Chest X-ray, AP view. Patient: 33 years old, sex M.
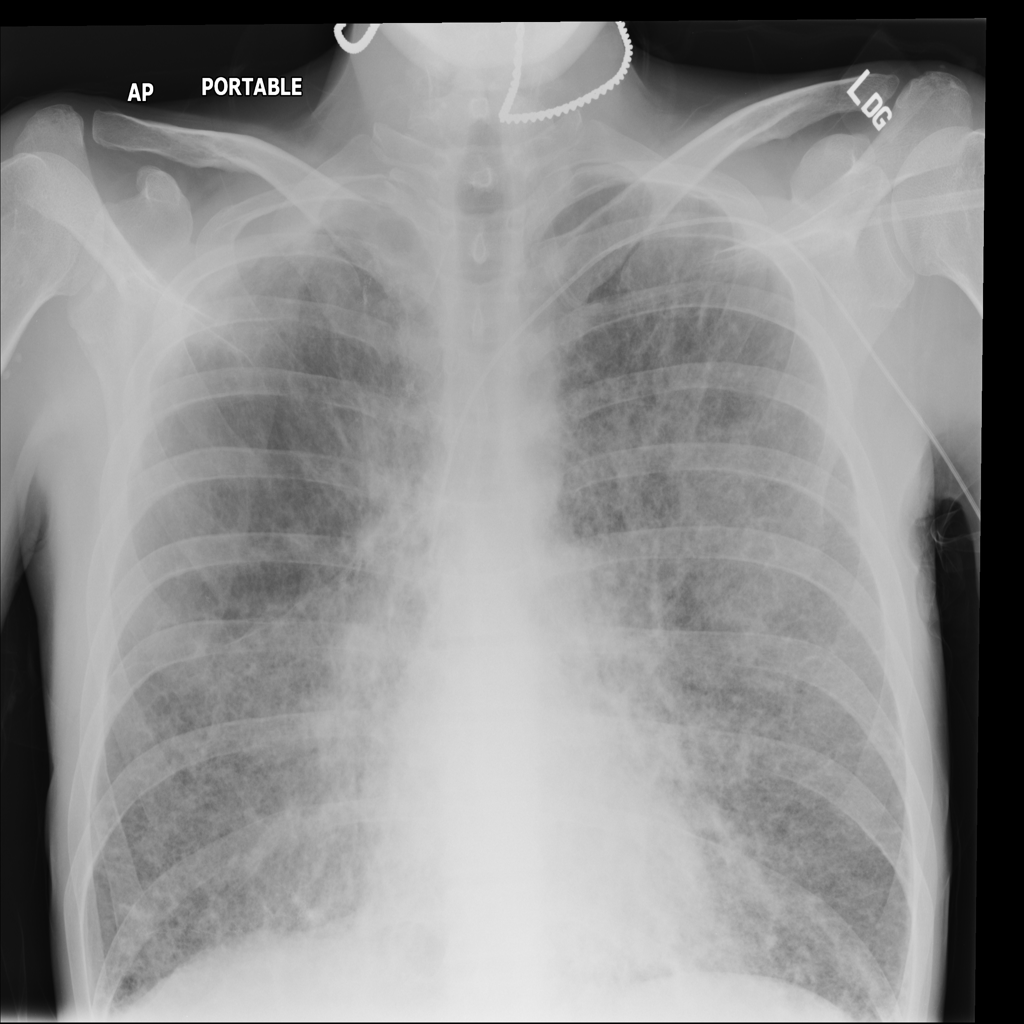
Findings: Infiltration